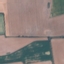
Label: AnnualCrop